Question: I have a simple question :
the following control is a user control or can i find it in the Control Library provided by Microsoft ?

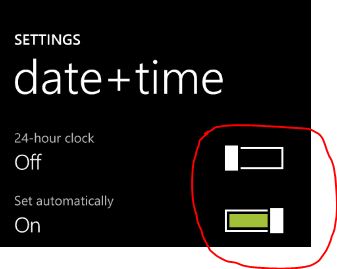
Answer: It's called ToggleSwitch and you can find it in the <URL>.
You need to install Silverlight toolkit and add a reference to Microsoft.Phone.Controls.Toolkit.dll in your project.
Map the namespace:
'''
xmlns:toolbox="clr-namespace:Microsoft.Phone.Controls;assembly=Microsoft.Phone.Controls.Toolkit"
'''
Use control:
'''
<toolbox:ToggleSwitch/>
'''